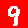
Digit: 9